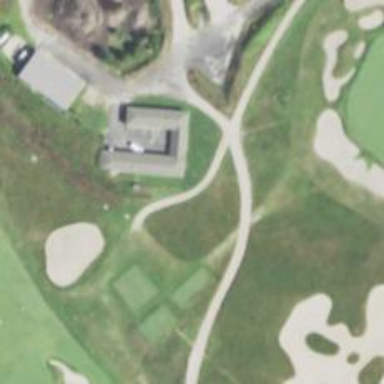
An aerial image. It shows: Path used for both walking and golf.